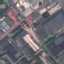
Label: Industrial